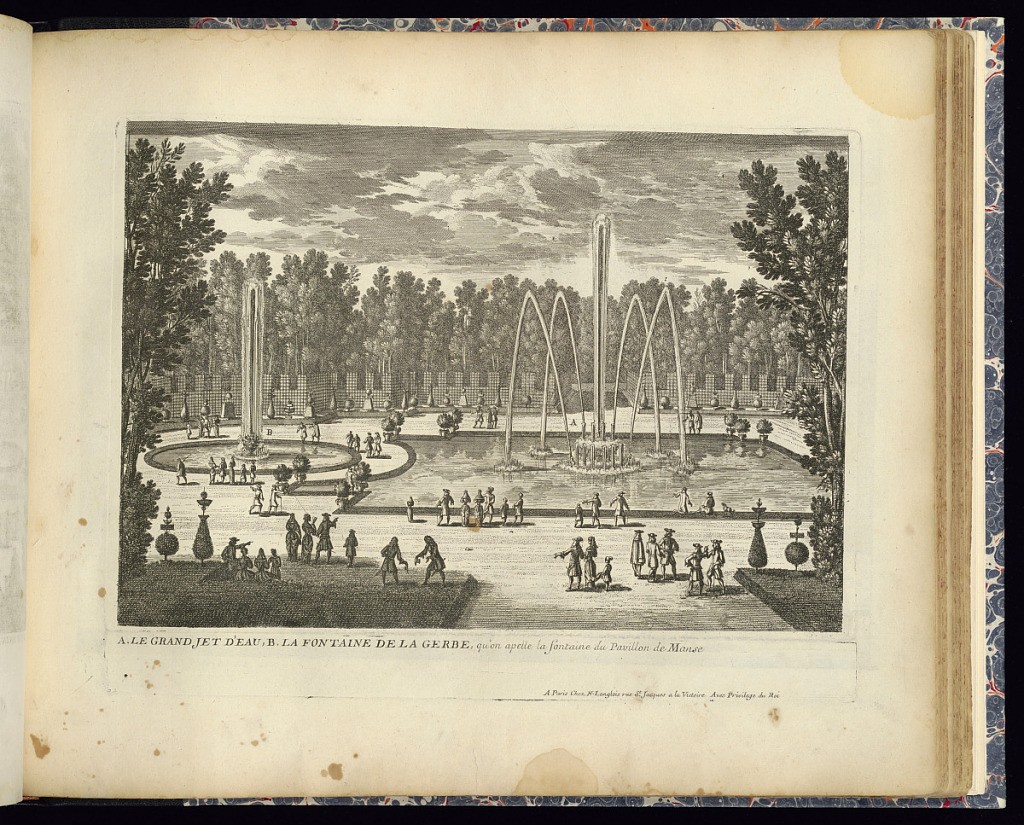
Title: A. LE GRAND JET D’EAU, B. LA FONTAINE DE LA GERBE, qu’on apelle la fontaine du Pavillon de Manse
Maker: Adam Perelle, French, 1638 – 1695
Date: late 17th century
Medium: Etching on laid paper
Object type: Print
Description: View of two fountains with jets within basins in the gardens at Chantilly, framed by walls of trellis/ lattice and walls. Potted vases, topiary, and figures throughout. The titles of the fountain and jet of water are lettered on the lower plate, below the image.